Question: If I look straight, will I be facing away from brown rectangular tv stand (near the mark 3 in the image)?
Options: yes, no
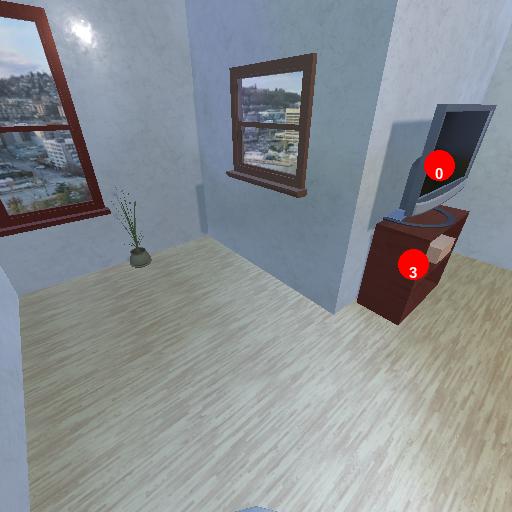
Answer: yes